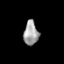
Tissue: prostate
Cell type: T cells
Senescence score: 0.2609
Nuclear area (px): 344
Mean DAPI intensity: 162.561